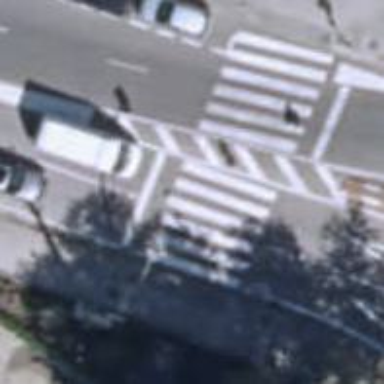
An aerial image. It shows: Footway crossing equipped with traffic signals.